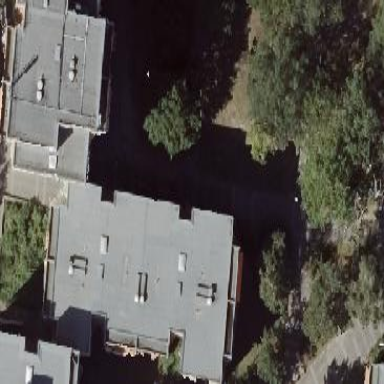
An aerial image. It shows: Apartment building with flat roof.